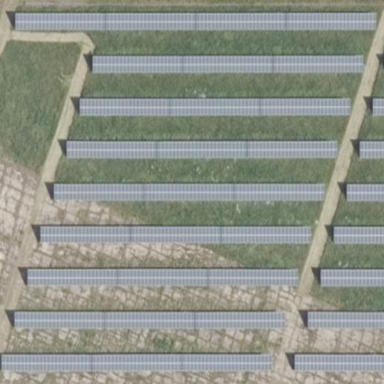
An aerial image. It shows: Solar power generator with photovoltaic panels.